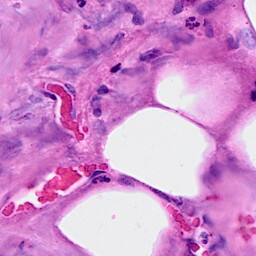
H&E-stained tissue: Breast